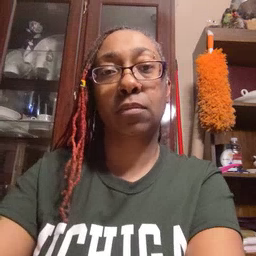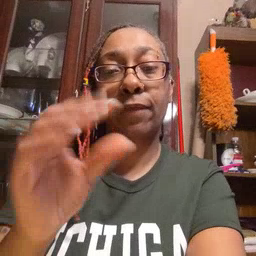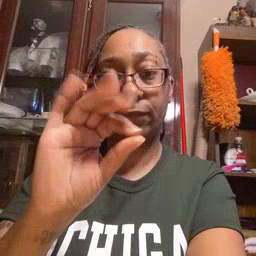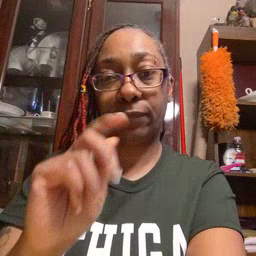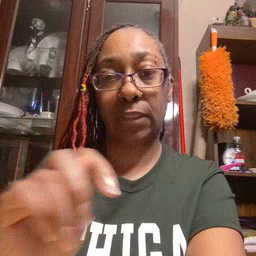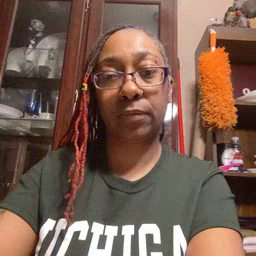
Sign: feet